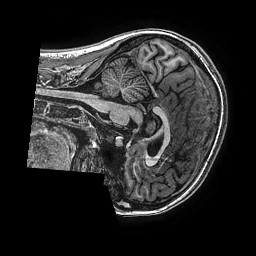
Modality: T1w
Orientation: sagittal
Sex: female
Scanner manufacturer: ge
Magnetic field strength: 3 T
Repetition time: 0.00766 s
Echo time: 0.003476 s